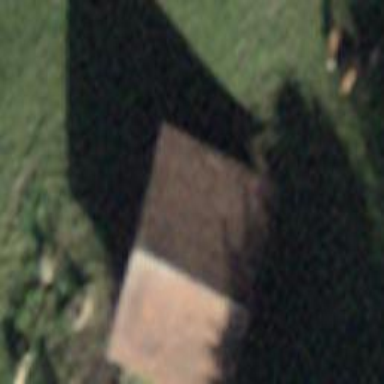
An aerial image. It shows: Barn.